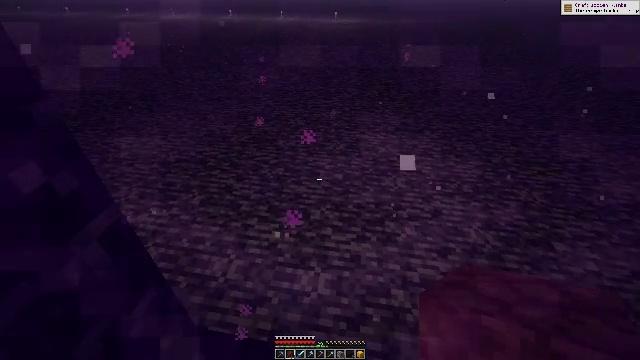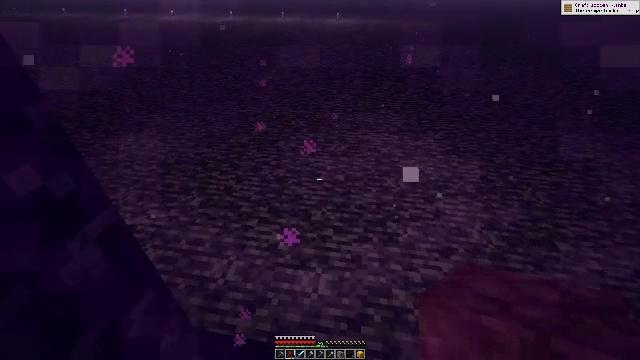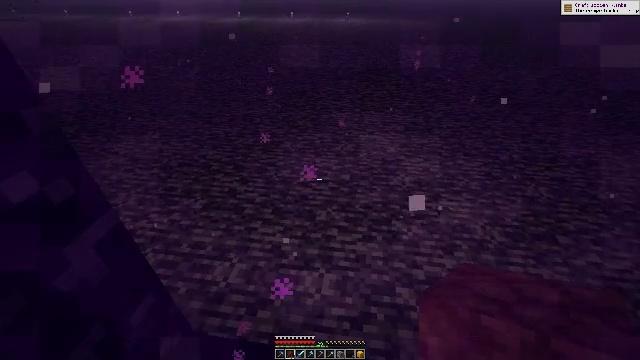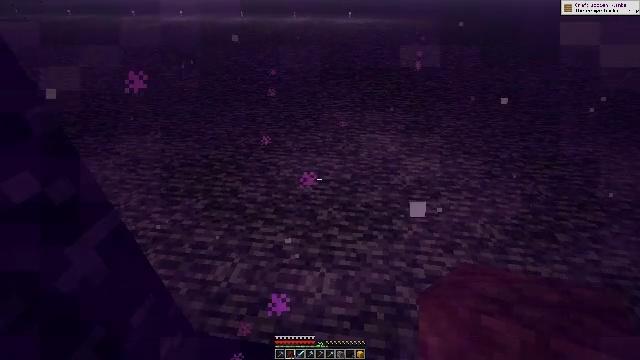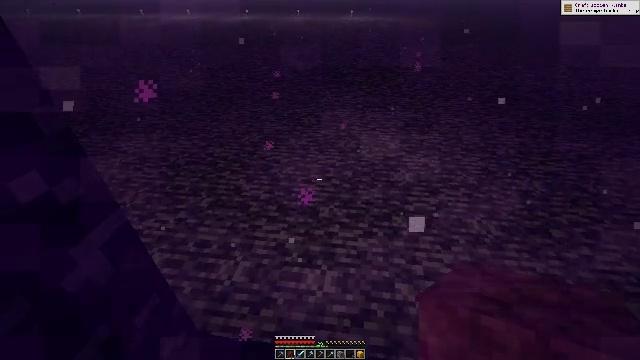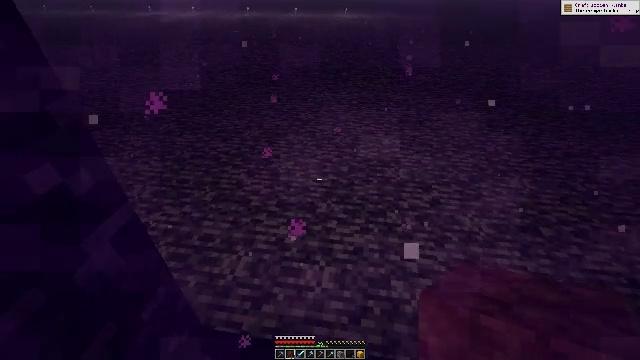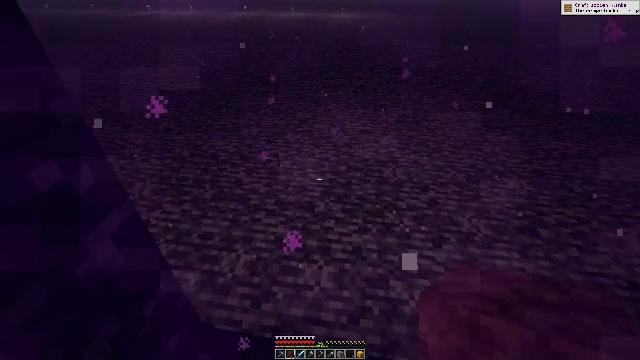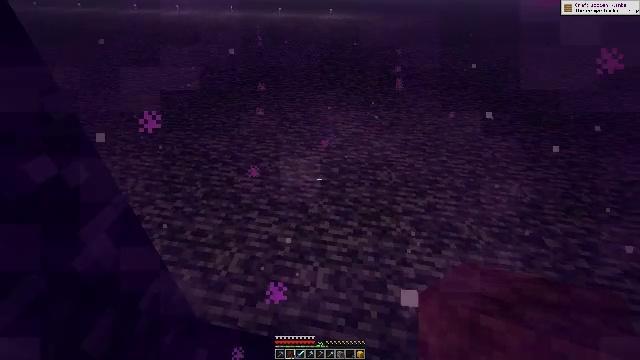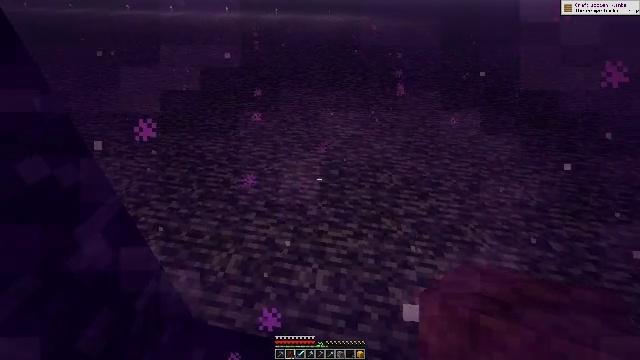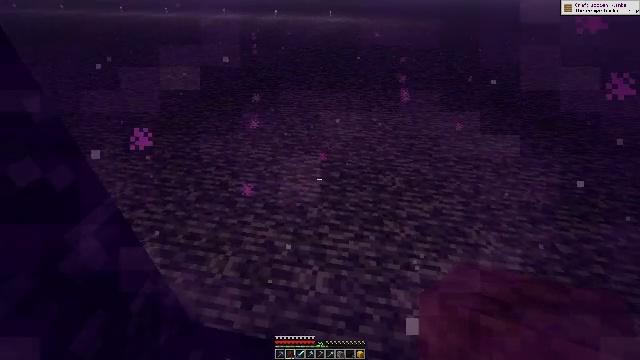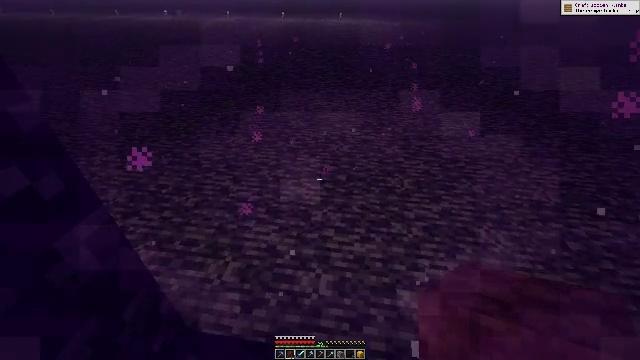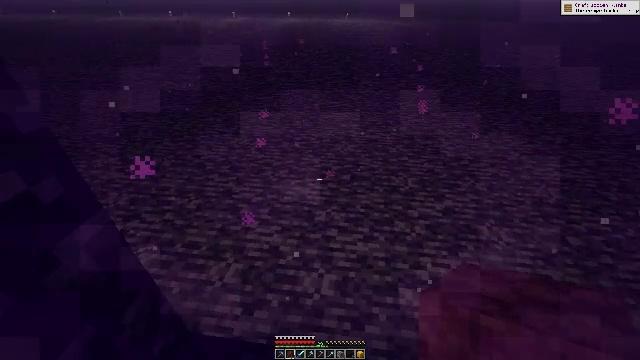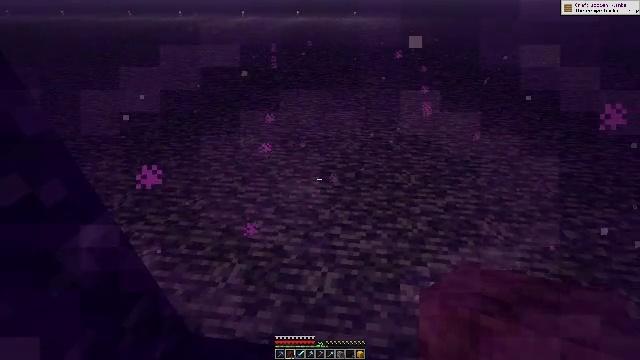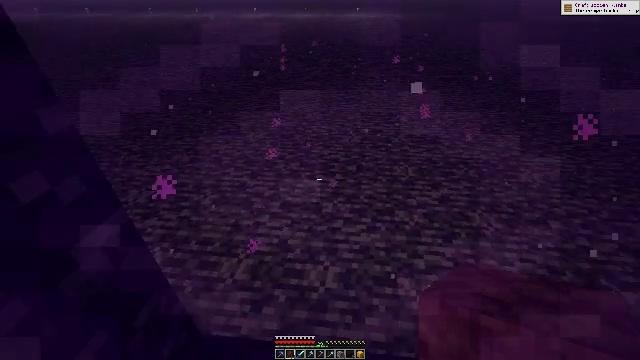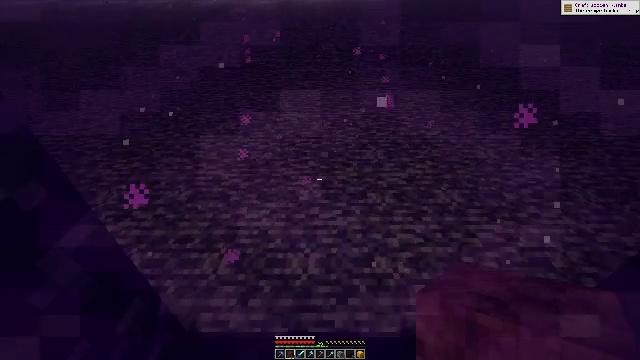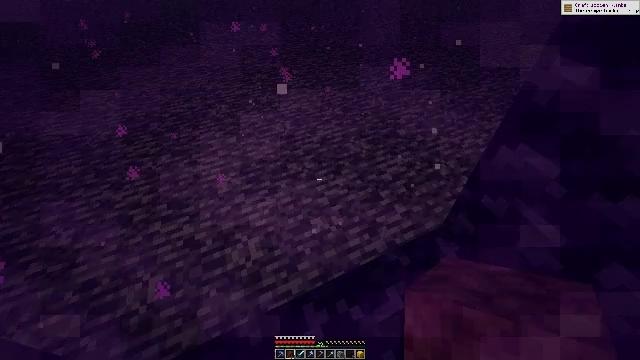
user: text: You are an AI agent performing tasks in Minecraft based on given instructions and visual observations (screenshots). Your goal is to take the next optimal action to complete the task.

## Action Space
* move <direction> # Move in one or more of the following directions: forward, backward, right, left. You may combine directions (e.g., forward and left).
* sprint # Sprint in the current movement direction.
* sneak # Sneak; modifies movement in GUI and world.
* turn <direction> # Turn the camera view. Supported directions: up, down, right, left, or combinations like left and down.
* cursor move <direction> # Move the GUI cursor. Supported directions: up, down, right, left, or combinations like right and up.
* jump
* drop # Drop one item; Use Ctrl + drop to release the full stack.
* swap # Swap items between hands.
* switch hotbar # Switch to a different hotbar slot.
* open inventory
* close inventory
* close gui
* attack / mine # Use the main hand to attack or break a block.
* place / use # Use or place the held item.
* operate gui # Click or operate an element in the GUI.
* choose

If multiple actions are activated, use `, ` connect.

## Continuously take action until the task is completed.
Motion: motion action
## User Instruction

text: Gather vines from trees or structures.
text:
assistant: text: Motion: no_op
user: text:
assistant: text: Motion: no_op
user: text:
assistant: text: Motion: no_op
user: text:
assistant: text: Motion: no_op
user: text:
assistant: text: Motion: no_op
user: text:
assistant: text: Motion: no_op
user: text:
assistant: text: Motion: no_op
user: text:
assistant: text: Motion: no_op
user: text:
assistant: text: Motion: no_op
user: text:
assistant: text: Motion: no_op
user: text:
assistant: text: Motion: open inventory
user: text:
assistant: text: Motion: open inventory
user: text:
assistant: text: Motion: open inventory
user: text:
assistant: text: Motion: turn right and down
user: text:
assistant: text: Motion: turn right and down
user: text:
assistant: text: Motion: turn right and down
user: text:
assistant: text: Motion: turn right
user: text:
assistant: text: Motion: no_op
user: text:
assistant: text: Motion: turn right
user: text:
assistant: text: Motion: no_op
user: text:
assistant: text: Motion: no_op
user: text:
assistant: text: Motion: no_op
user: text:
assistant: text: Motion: no_op
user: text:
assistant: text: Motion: no_op
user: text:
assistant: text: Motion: no_op
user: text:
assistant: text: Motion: no_op
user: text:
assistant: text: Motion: no_op
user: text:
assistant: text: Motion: no_op
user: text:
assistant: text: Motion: no_op
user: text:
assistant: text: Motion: no_op